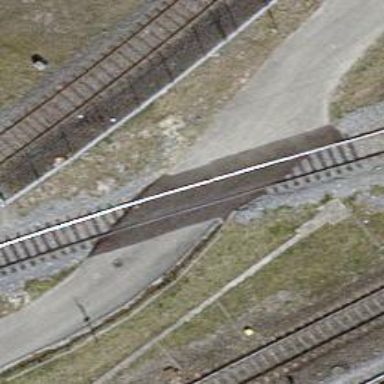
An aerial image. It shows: Well-maintained track road with grade 1 tracktype.